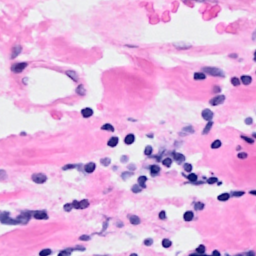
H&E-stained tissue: Breast